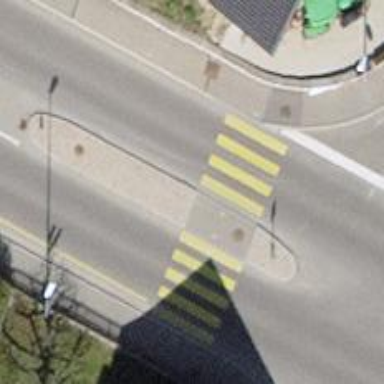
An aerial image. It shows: Marked footway crossing with traffic calming table.